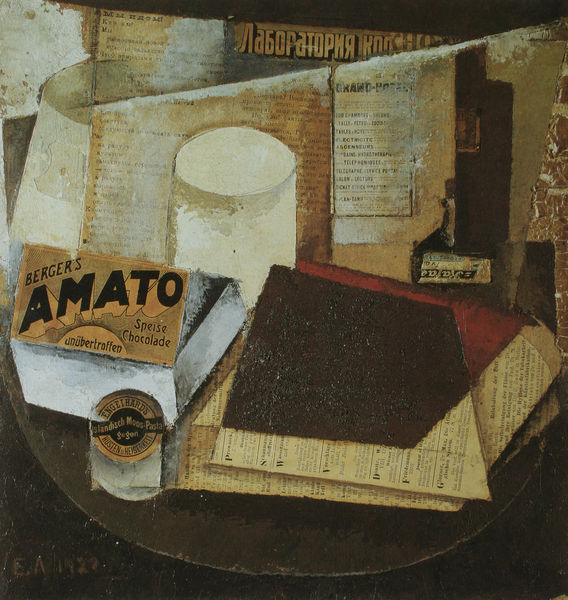
Titel: Stillleben mit einem Gedicht Majakowskis
Künstler: Elena Liessner-Blomberg
Standort: Dresden
Institution: Staatliche Kunstsammlungen
Schlagwörter: braun, glas, tisch, weiss, stilleben, stillleben, schrift, bücher, papier, noten, abstrakt, platte, collage, dada, buch, loch, text, reklame, schachtel, konstruktion, russisch, tube, amato